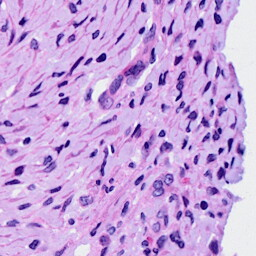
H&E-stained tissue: Ovarian